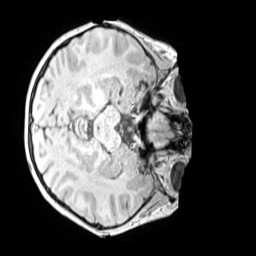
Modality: MP2RAGE
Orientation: axial
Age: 13
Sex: female
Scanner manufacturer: siemens
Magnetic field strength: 3 T
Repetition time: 4 s
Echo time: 0.00299 s